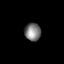
Tissue: skin
Cell type: Others
Senescence score: 0.7395
Nuclear area (px): 283
Mean DAPI intensity: 123.961